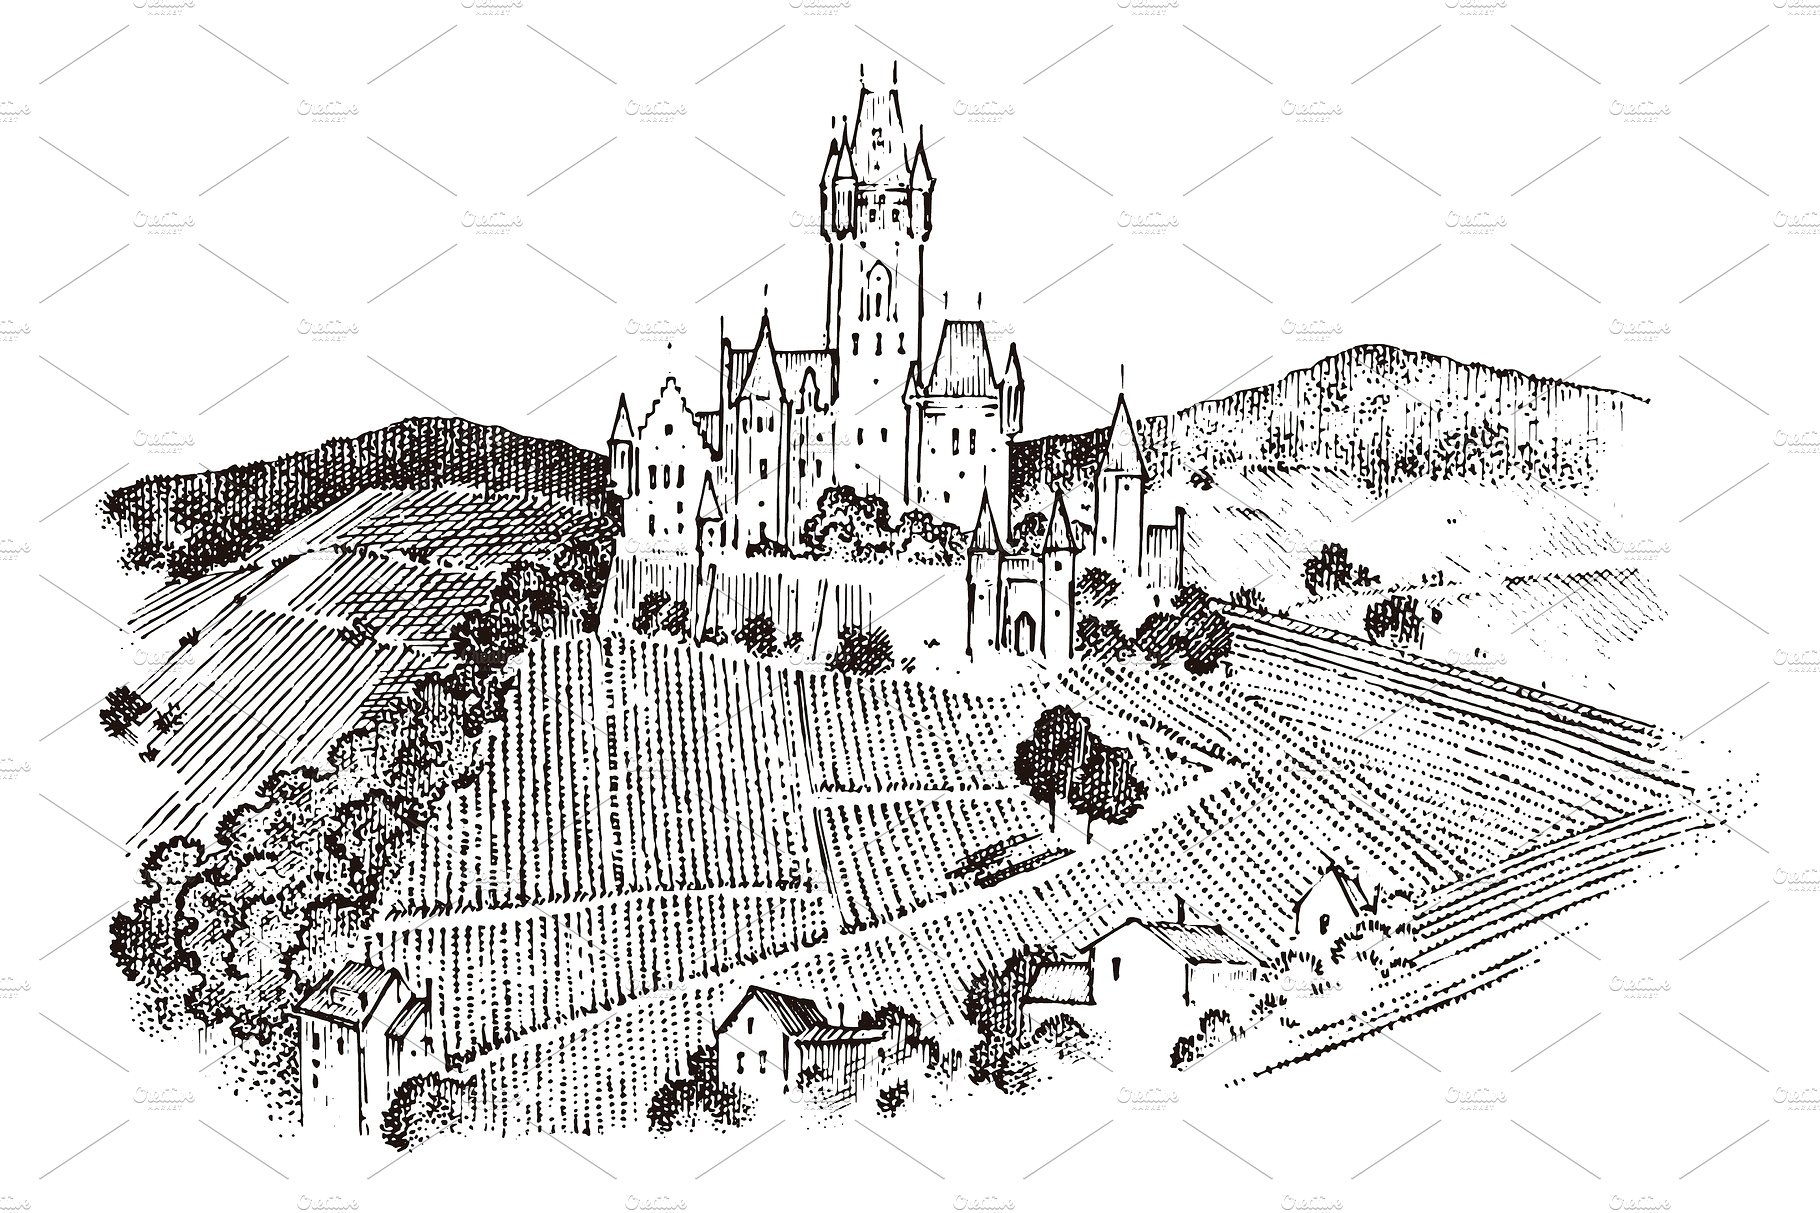
Label: castle